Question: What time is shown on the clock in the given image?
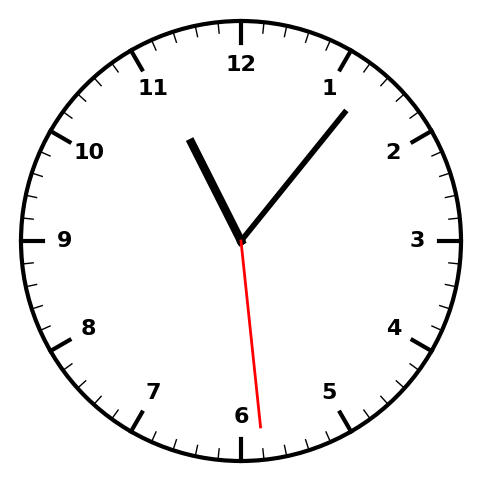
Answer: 11:06:29